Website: lowes
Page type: account-dashboard
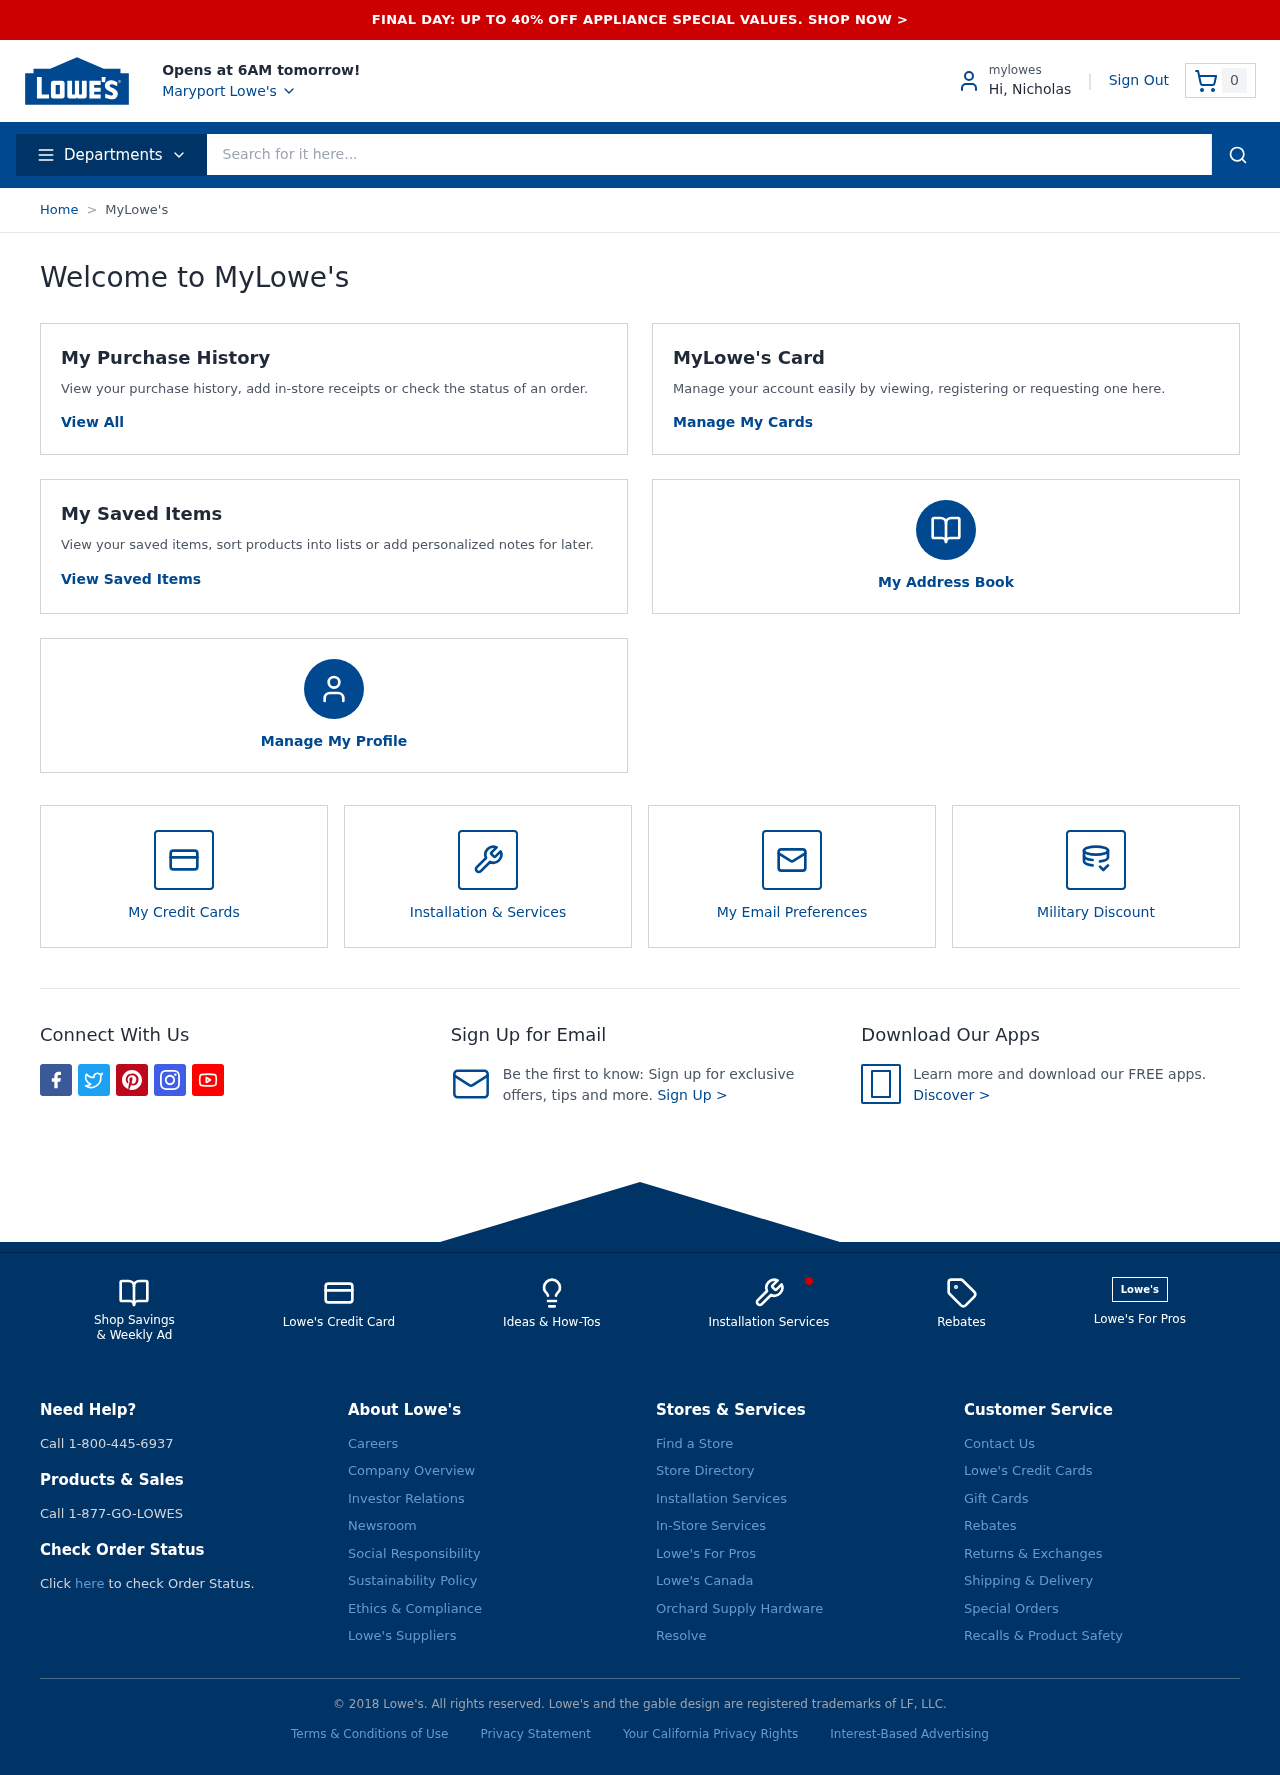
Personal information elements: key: PII_CITY
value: Maryport
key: PII_FIRSTNAME
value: Hi, Nicholas
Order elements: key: ORDER_NUM_ITEMS
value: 0
Search elements: key: HEADER_SEARCH
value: Search for it here...